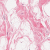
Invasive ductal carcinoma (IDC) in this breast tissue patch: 0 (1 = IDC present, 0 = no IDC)